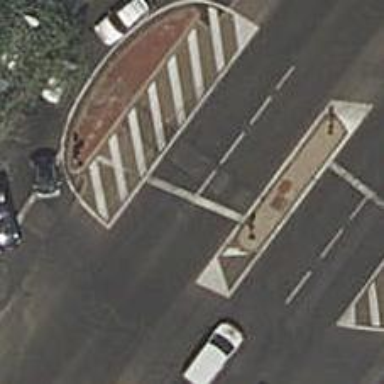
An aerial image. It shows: Road with traffic signals.